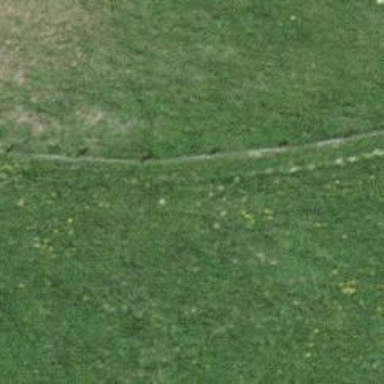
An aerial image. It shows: Path covered in grass.